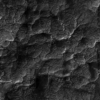
Label: not_dusty